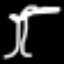
Label: palm tree